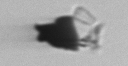
Label: detritus